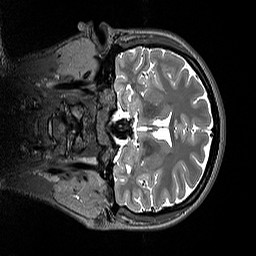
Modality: T2w
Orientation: coronal
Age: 25
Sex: female
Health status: healthy
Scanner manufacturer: siemens
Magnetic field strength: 3 T
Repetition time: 3.2 s
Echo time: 0.412 s